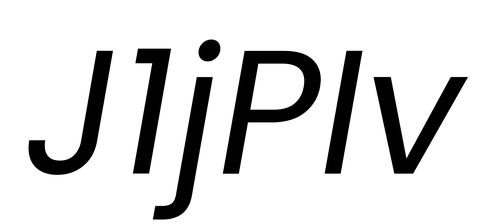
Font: Poppins-Italic